Field crop: tomato
Growth stage: 1
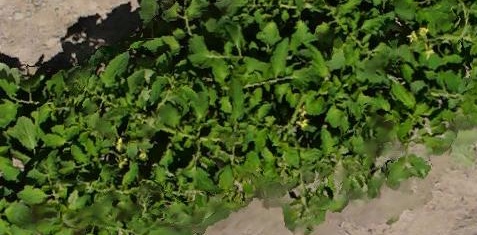
Species: tomato